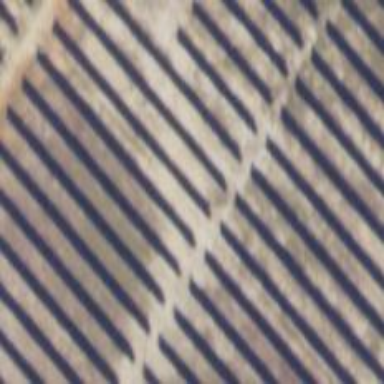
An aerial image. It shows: Solar photovoltaic panel generator.